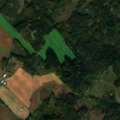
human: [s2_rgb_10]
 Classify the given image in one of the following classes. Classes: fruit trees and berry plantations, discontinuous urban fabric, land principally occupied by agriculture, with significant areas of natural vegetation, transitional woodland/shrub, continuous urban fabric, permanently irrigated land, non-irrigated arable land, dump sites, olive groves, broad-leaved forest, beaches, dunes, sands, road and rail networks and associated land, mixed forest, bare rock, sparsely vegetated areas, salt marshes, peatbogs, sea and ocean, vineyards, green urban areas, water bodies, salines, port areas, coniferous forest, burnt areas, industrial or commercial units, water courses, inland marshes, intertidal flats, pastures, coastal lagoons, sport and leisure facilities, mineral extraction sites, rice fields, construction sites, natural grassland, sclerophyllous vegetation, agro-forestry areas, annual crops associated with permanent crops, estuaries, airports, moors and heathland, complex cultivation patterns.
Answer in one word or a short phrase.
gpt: non-irrigated arable land, land principally occupied by agriculture, with significant areas of natural vegetation, coniferous forest, mixed forest